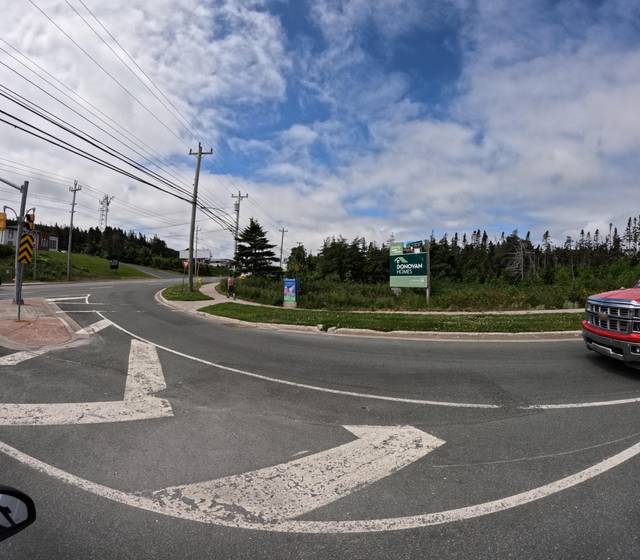
Region: Canada
Coordinates: 47.548, -52.785